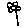
Label: flower